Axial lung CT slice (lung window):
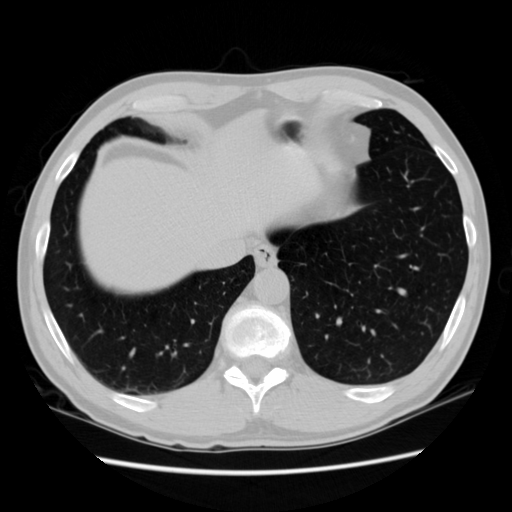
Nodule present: no